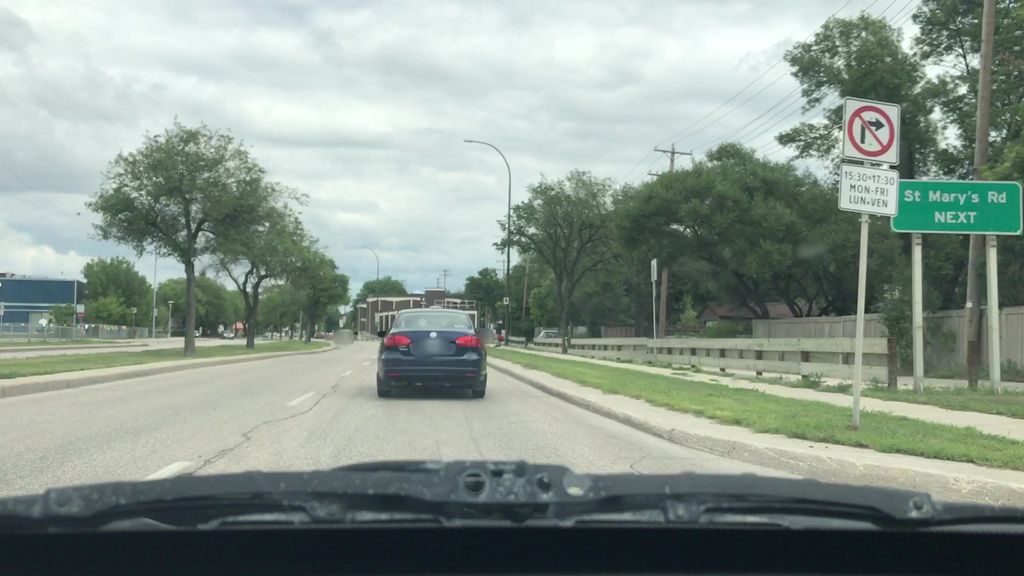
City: winnipeg